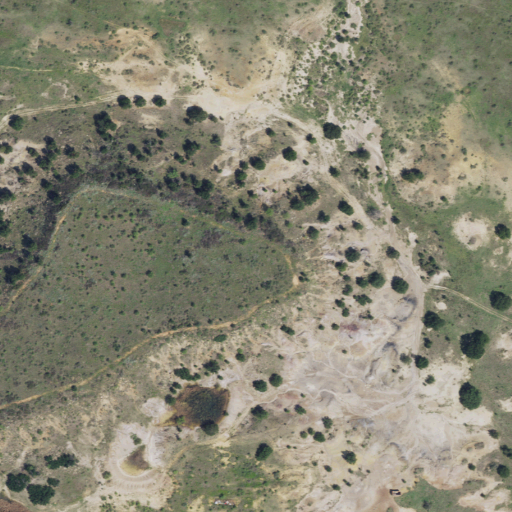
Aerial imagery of mountain in Texas named Coal Mountain containing grassland, shrub, and deciduous forest